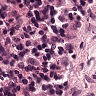
Metastatic tissue present: no